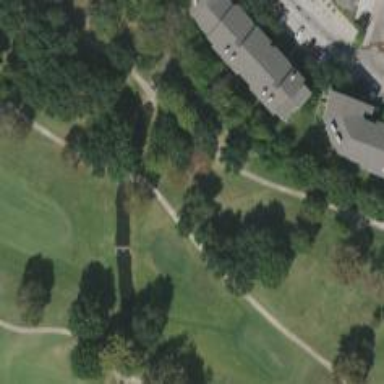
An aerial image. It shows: Path for golf carts.